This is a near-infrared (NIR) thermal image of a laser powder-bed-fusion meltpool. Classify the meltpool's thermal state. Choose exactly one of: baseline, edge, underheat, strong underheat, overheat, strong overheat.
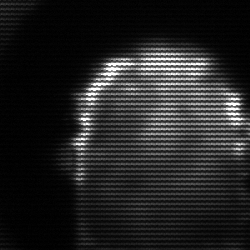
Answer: baseline